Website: apple
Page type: billing-address
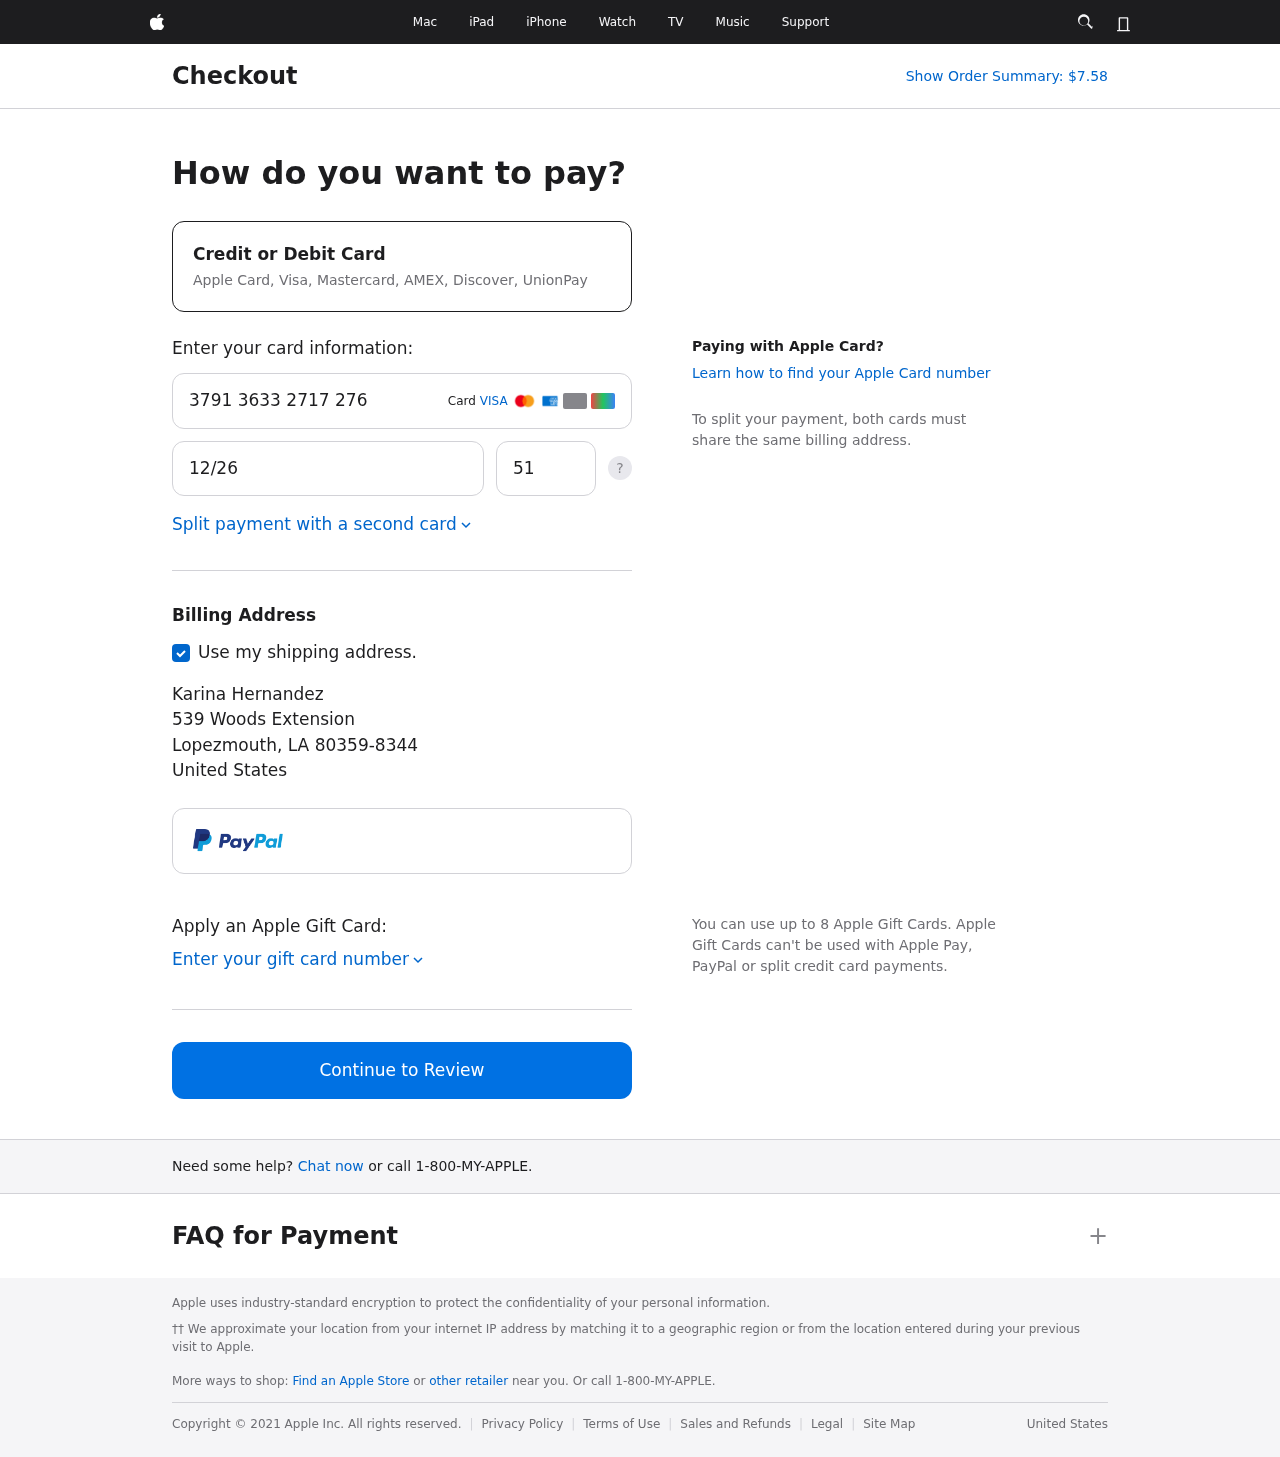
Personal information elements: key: PII_CARD_CVV
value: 5120
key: PII_CARD_EXPIRY
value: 12/26
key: PII_CARD_NUMBER
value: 3791 3633 2717 276
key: PII_CITY
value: Lopezmouth
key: PII_COUNTRY
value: United States
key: PII_FULLNAME
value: Karina Hernandez
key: PII_POSTCODE_FULL
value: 80359-8344
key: PII_STATE_ABBR
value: LA
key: PII_STREET
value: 539 Woods Extension
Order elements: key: ORDER_TOTAL
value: Show Order Summary: $7.58